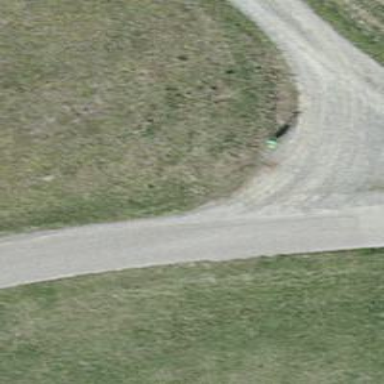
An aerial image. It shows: Unclassified road with asphalt surface.